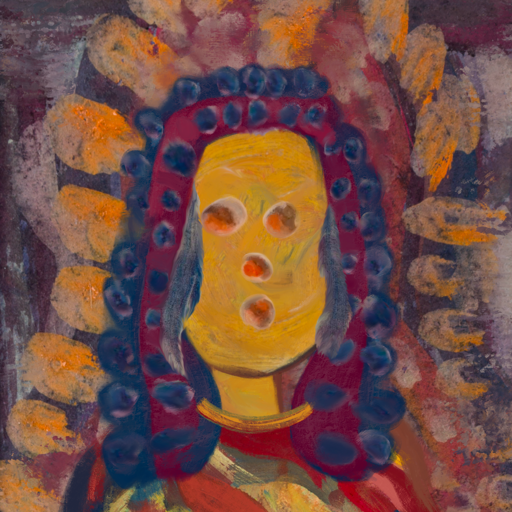
Background: Doll, Head And Neck Front: After_Raid, Face Front: Rupkatha, Bust: Mother_And_Son_Son, Hair Front: Hill_Girl, Head Accessory: Blank, Second Necklace: Blank, Necklace: Mother_And_Son_Son, Baby: Blank